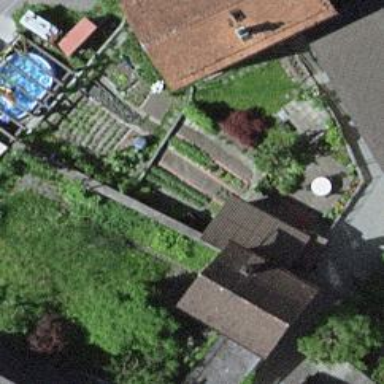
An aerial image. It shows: Residential garden.